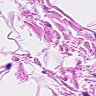
Metastatic tissue present: no